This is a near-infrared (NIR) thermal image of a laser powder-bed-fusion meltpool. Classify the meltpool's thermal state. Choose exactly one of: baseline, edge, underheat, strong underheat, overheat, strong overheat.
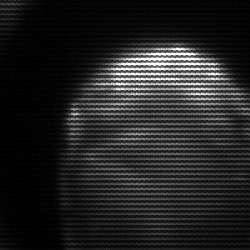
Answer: edge